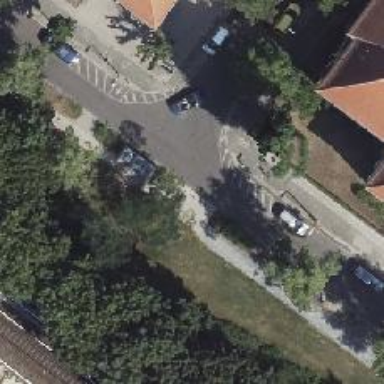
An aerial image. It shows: Footway along the road.